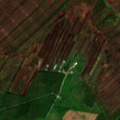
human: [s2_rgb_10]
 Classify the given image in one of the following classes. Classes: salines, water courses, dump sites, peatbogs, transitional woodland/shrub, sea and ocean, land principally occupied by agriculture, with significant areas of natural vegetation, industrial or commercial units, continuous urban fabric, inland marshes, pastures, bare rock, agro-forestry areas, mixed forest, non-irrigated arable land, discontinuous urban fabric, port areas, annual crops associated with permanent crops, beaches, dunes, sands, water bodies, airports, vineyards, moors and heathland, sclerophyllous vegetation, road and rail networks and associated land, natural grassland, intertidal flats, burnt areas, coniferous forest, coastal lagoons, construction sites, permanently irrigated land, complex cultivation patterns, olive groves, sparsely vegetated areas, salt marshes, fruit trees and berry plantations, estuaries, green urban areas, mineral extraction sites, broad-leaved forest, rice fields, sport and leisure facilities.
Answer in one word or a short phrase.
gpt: pastures, coniferous forest, mixed forest, transitional woodland/shrub, peatbogs